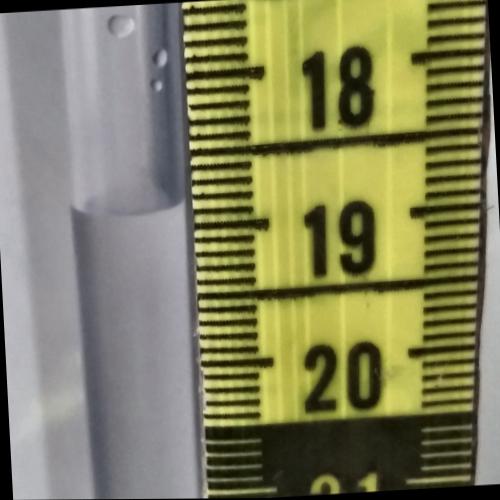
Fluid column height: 18.8 cm